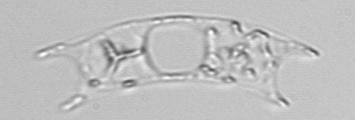
Label: Eucampia